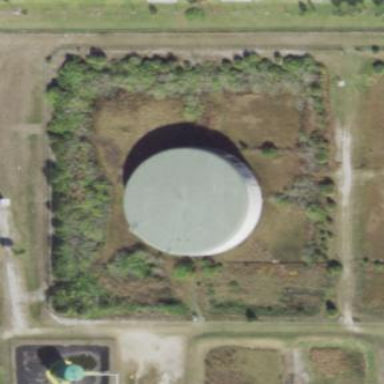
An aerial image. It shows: Storage tank which is man-made.